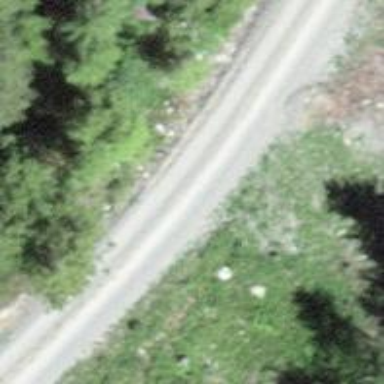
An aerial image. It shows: Gravel track with grade2 tracktype.